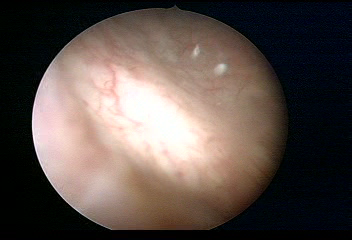
Modality: WLC
Class: Normal mucosa
Bladder cancer association: No